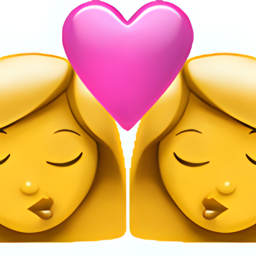
Name: kiss woman woman
Emoji: 👩‍❤️‍💋‍👩
Group: People & Body
Sub-group: family